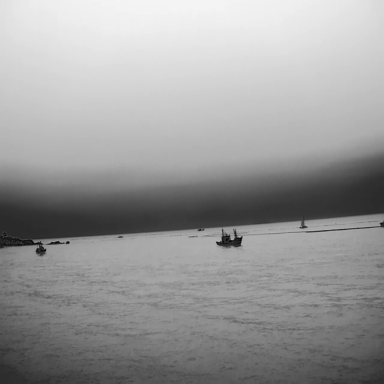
There are three bulk_carriers in the infrared image.